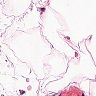
Metastatic tissue present: no